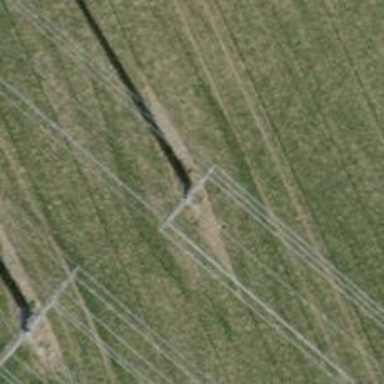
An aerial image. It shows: Power pole.